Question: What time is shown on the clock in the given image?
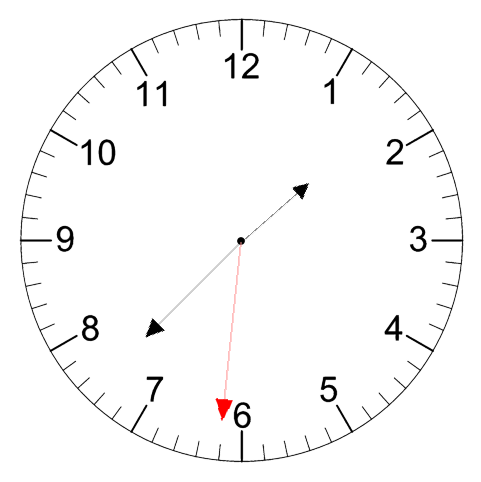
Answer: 01:37:31